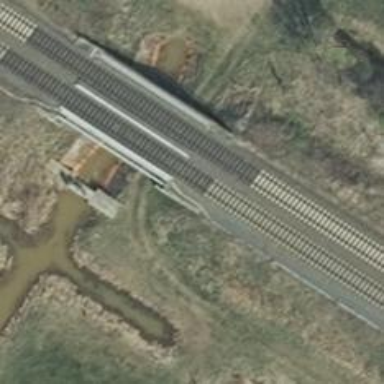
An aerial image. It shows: Pebblestone track with grade3 tracktype.